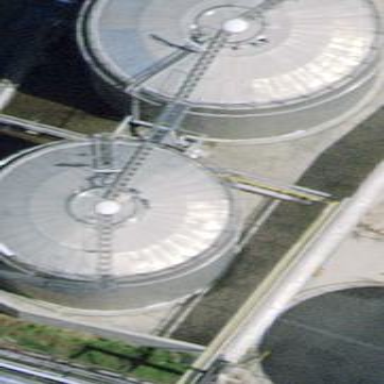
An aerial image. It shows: Building with storage tank.